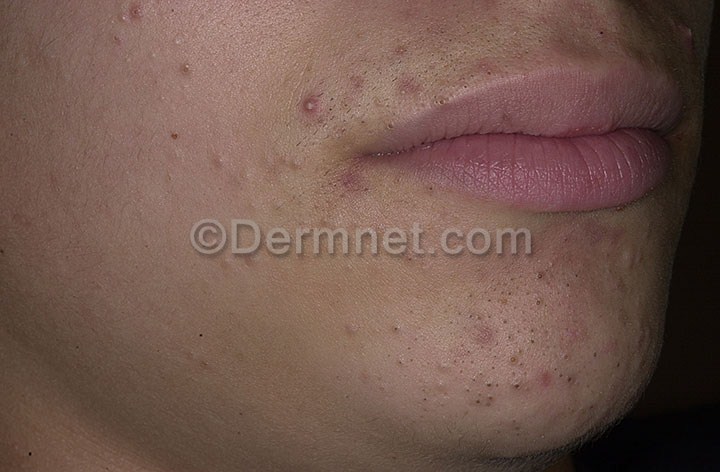
Disease: Acne and Rosacea Photos